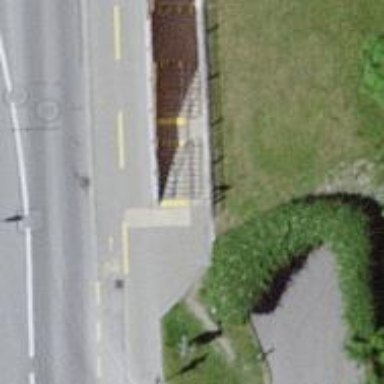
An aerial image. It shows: Set of steps on the road.